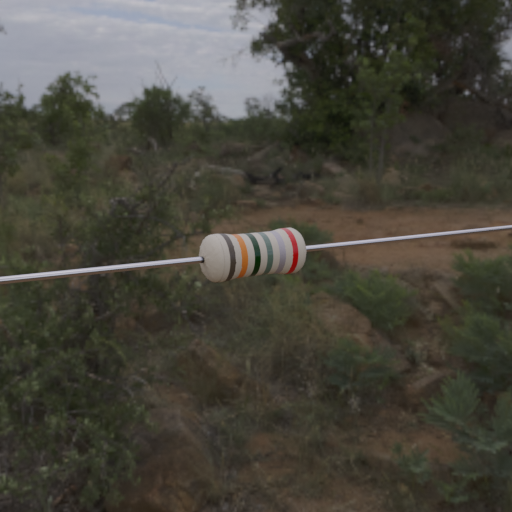
Resistor colour bands (in order): brown, orange, black, gray, silver, red